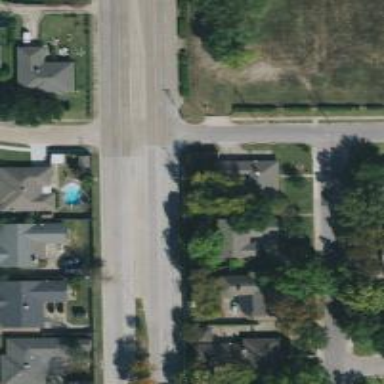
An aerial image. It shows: Secondary road.